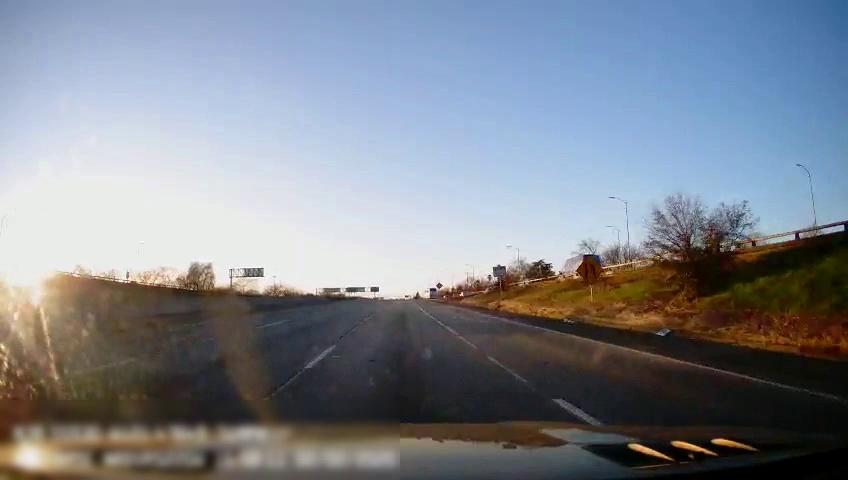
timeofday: Day
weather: Sunny
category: Drivable Space
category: Vehicles | Van
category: Vehicles | Car
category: Vehicles | Bus
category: Lanes | Current Lane
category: Lanes | Current Lane
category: Lanes | Alternate Lane
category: Lanes | Alternate Lane
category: Traffic | Signs
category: Traffic | Signs